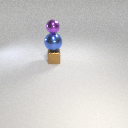
small purple metal sphere above large blue metal sphere